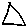
Label: triangle